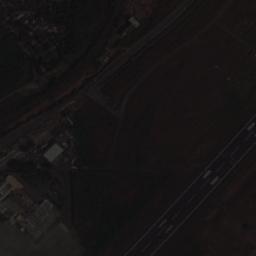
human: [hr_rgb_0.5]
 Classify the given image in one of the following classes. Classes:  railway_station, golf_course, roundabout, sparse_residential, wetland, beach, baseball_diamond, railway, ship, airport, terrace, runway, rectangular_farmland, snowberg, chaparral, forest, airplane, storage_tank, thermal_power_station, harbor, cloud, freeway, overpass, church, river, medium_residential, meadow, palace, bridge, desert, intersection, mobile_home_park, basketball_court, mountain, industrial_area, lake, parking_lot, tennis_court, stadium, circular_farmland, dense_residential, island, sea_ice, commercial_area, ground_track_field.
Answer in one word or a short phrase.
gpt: runway